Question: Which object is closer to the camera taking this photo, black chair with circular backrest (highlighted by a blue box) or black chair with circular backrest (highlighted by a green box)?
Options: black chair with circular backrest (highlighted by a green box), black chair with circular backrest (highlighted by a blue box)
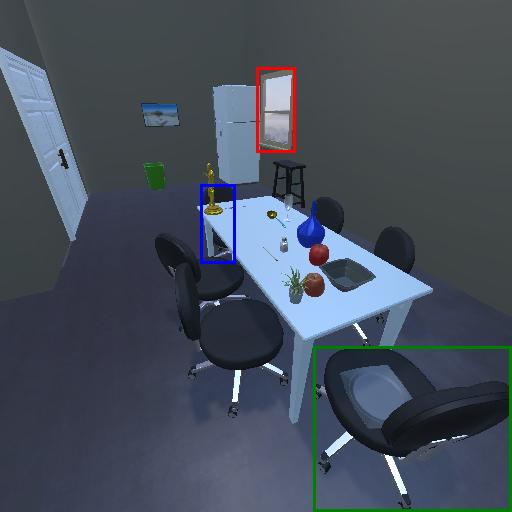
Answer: black chair with circular backrest (highlighted by a green box)